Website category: sports
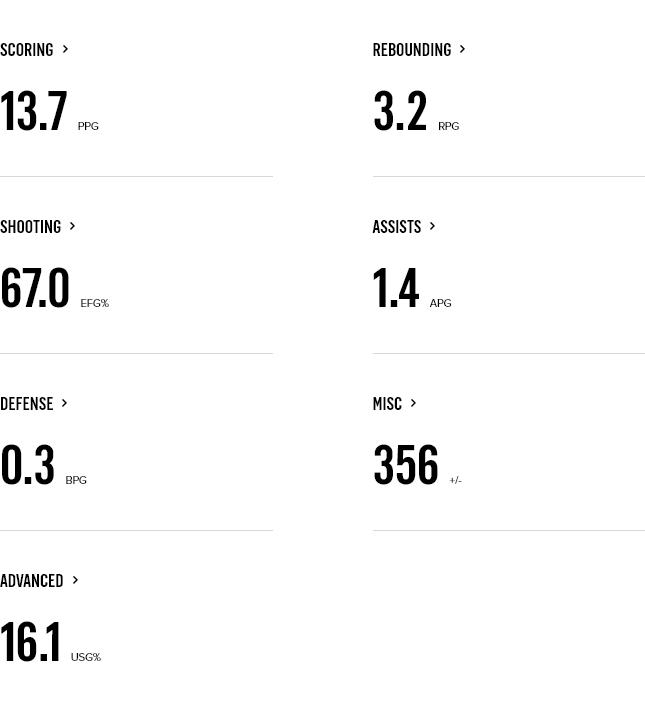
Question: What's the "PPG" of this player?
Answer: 13.7

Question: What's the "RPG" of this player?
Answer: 3.2

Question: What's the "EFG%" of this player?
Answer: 67.0

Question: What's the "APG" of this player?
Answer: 1.4

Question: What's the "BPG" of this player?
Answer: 0.3

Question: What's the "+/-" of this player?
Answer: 356

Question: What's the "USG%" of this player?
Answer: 16.1

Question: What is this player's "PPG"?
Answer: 13.7

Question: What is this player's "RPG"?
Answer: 3.2

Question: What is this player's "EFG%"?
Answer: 67.0

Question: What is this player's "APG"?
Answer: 1.4

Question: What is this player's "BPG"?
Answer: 0.3

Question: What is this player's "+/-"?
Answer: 356

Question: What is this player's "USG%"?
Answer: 16.1

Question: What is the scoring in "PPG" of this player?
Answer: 13.7

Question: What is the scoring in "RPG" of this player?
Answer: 3.2

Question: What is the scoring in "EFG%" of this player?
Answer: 67.0

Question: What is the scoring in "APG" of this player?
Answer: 1.4

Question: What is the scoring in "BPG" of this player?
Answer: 0.3

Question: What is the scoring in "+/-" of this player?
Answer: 356

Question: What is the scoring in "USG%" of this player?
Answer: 16.1

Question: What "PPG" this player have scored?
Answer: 13.7

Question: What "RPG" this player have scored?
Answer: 3.2

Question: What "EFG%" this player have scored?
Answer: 67.0

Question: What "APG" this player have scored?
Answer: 1.4

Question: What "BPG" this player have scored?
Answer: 0.3

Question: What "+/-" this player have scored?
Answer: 356

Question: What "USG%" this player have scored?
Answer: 16.1

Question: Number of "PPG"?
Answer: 13.7

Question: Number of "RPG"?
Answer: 3.2

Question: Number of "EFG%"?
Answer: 67.0

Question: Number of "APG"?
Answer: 1.4

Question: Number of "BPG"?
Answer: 0.3

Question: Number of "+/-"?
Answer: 356

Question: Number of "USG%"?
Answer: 16.1

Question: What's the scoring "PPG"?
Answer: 13.7

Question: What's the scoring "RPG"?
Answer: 3.2

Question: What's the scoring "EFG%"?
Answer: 67.0

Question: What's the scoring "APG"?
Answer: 1.4

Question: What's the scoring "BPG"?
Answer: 0.3

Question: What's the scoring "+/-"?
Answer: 356

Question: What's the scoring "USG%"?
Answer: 16.1